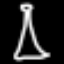
Label: The Eiffel Tower